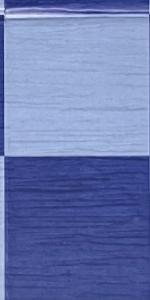
Label: Empty